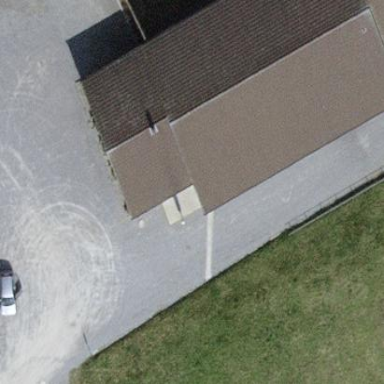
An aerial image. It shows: Parking area with gravel surface.